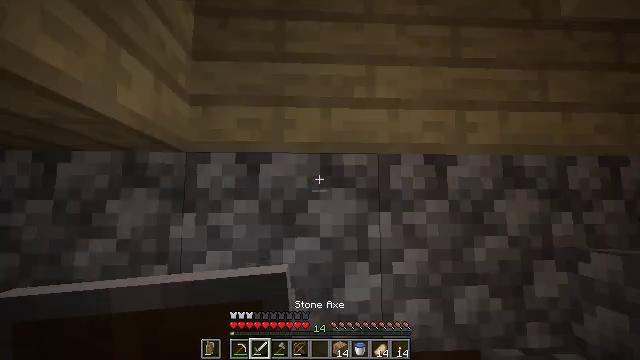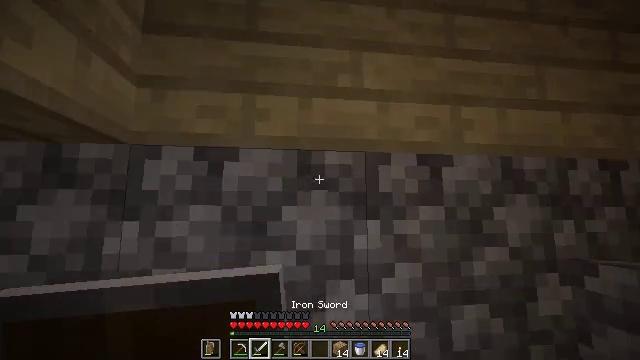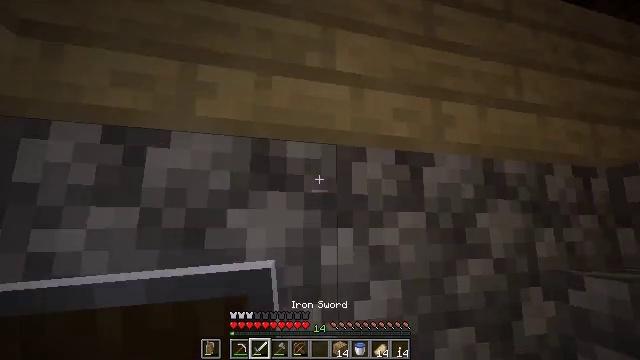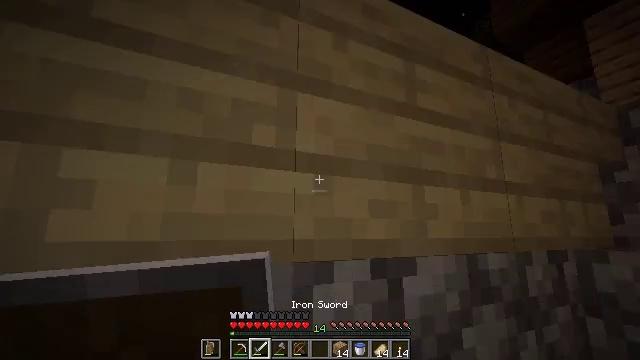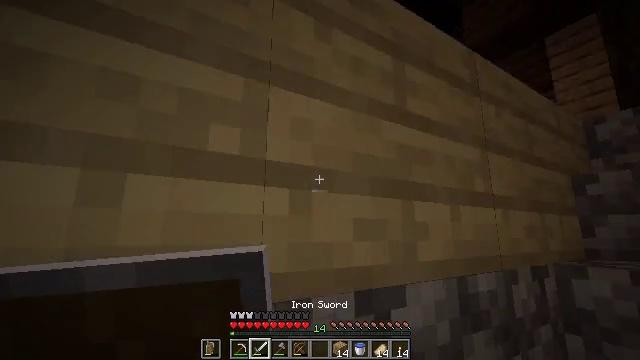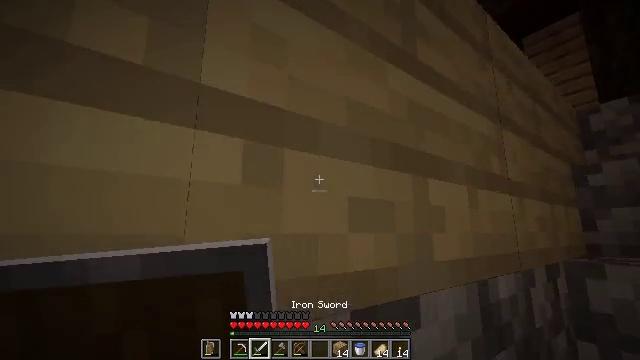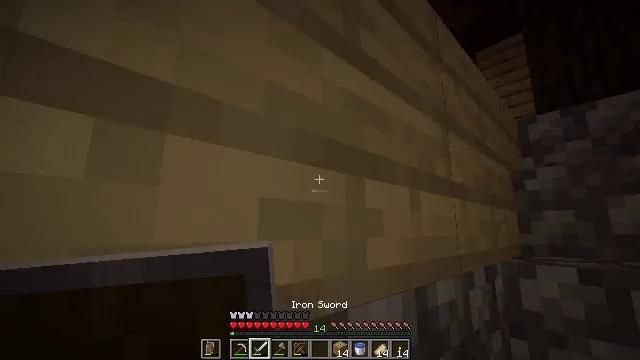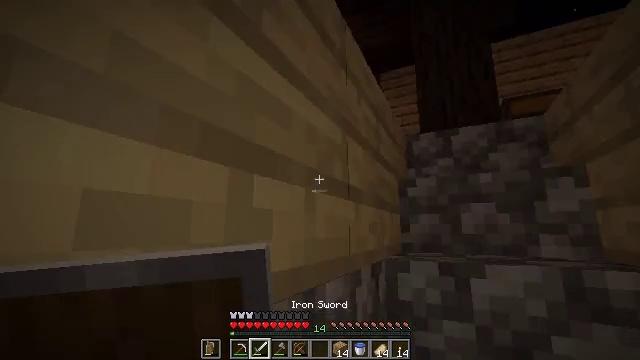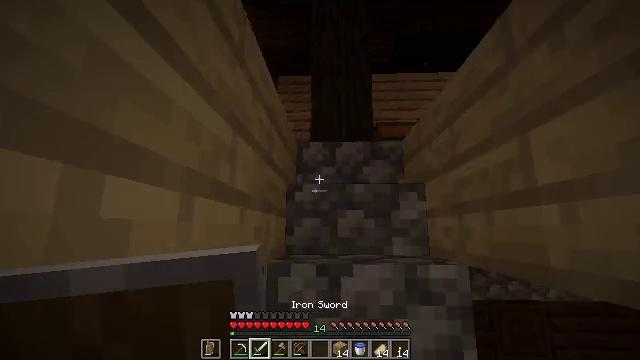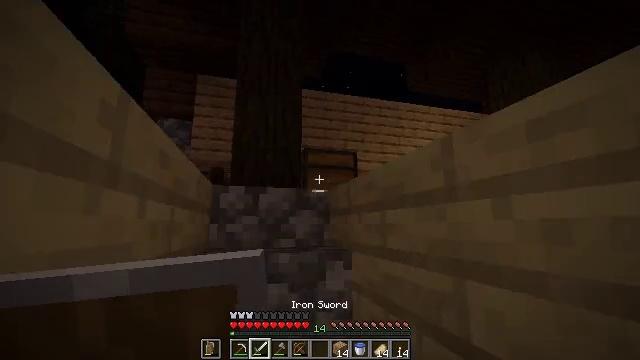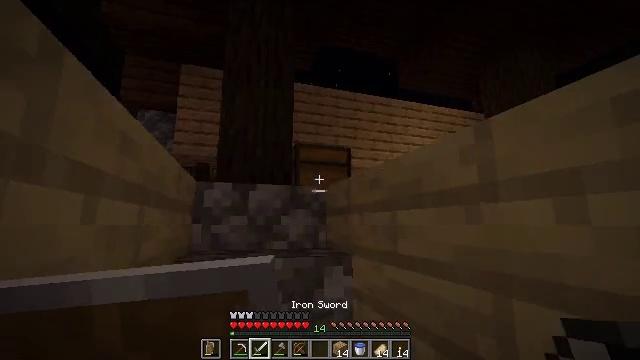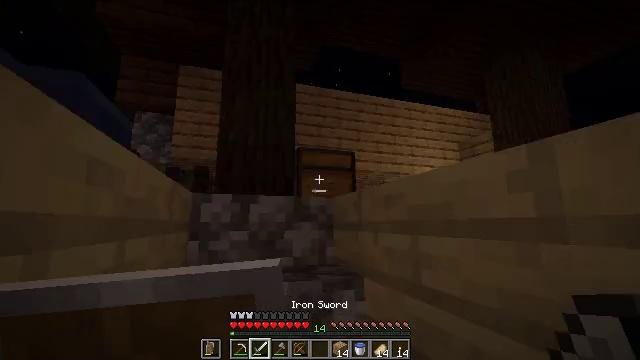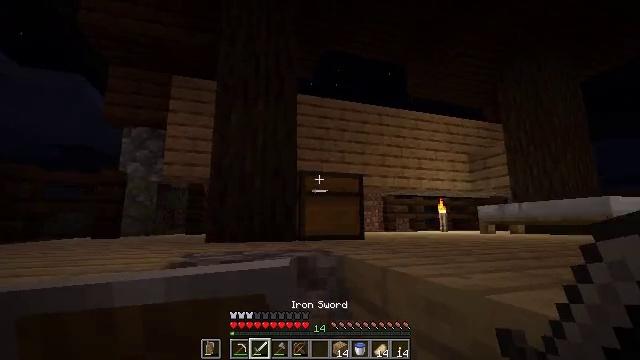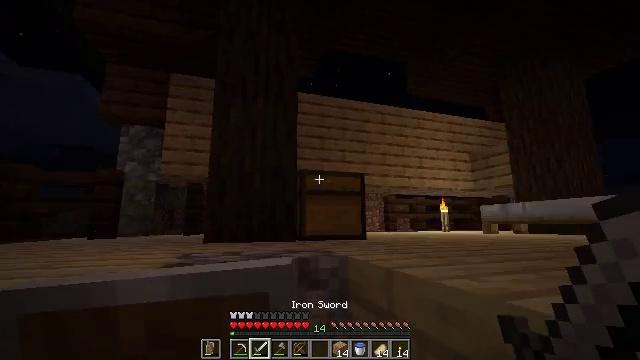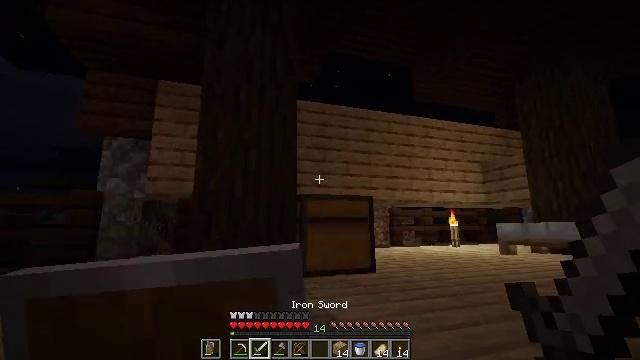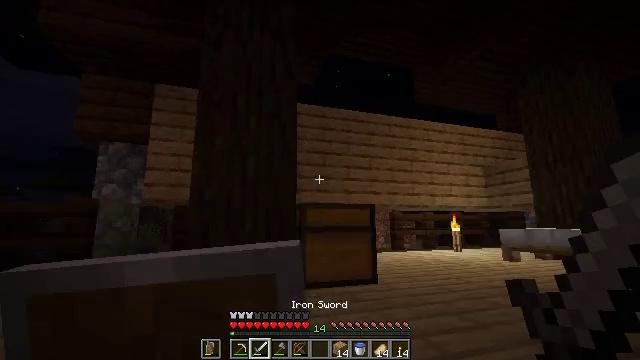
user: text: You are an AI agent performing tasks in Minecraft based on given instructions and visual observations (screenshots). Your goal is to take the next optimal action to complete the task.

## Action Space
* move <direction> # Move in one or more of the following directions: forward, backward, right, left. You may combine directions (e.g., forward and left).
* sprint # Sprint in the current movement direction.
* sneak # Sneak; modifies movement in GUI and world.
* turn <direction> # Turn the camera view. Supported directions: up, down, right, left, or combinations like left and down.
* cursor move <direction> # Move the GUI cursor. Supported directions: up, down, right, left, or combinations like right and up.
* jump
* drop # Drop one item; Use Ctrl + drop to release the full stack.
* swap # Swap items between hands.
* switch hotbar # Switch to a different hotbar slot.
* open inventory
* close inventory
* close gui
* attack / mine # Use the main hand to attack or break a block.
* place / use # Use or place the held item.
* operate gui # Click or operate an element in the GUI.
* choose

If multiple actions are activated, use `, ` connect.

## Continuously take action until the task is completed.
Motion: motion action
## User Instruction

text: Retrieve the white bed for later use.
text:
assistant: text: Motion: move forward, turn right and up, switch to hotbar 2
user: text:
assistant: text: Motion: move forward, turn right and up, switch to hotbar 2
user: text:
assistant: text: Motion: move forward, turn right and up, switch to hotbar 2
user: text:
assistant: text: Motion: move forward, turn right
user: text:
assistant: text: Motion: move forward, turn right
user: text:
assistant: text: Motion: move forward, turn right
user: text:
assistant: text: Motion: move forward and move left, turn right
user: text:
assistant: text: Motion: move forward and move left, turn right
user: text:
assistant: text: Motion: move forward and move left, turn right
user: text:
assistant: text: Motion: move forward and move left, turn right
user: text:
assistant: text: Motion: move forward
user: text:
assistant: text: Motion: move forward
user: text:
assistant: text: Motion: move forward
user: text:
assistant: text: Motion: move forward
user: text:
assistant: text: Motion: move forward
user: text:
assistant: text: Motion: move forward
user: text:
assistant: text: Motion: move forward, turn right and down
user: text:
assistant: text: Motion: move forward, turn right and down
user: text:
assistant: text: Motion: move forward, turn right and down
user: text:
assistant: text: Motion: move forward and move right, turn right and down
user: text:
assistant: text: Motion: move forward and move right, turn right and down
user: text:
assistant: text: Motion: move forward and move right, turn right and down
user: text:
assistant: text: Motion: move forward and move right
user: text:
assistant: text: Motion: move forward and move right
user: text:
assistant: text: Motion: move forward and move right, turn left and down
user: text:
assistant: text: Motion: move forward and move right, turn left and down
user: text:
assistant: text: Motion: move forward and move right, turn left and down
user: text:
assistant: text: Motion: move forward and move right, turn left and down
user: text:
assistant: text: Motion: move forward, turn left and down
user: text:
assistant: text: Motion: move forward, turn left and down